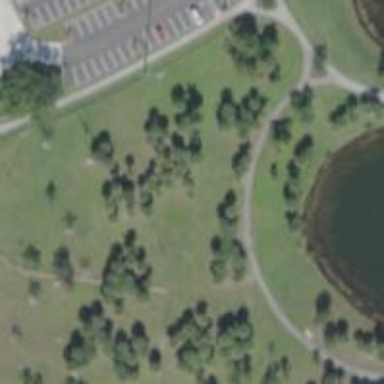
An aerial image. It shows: Disc golf hole.